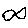
Label: fish